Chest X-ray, AP view. Patient: 57 years old, sex F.
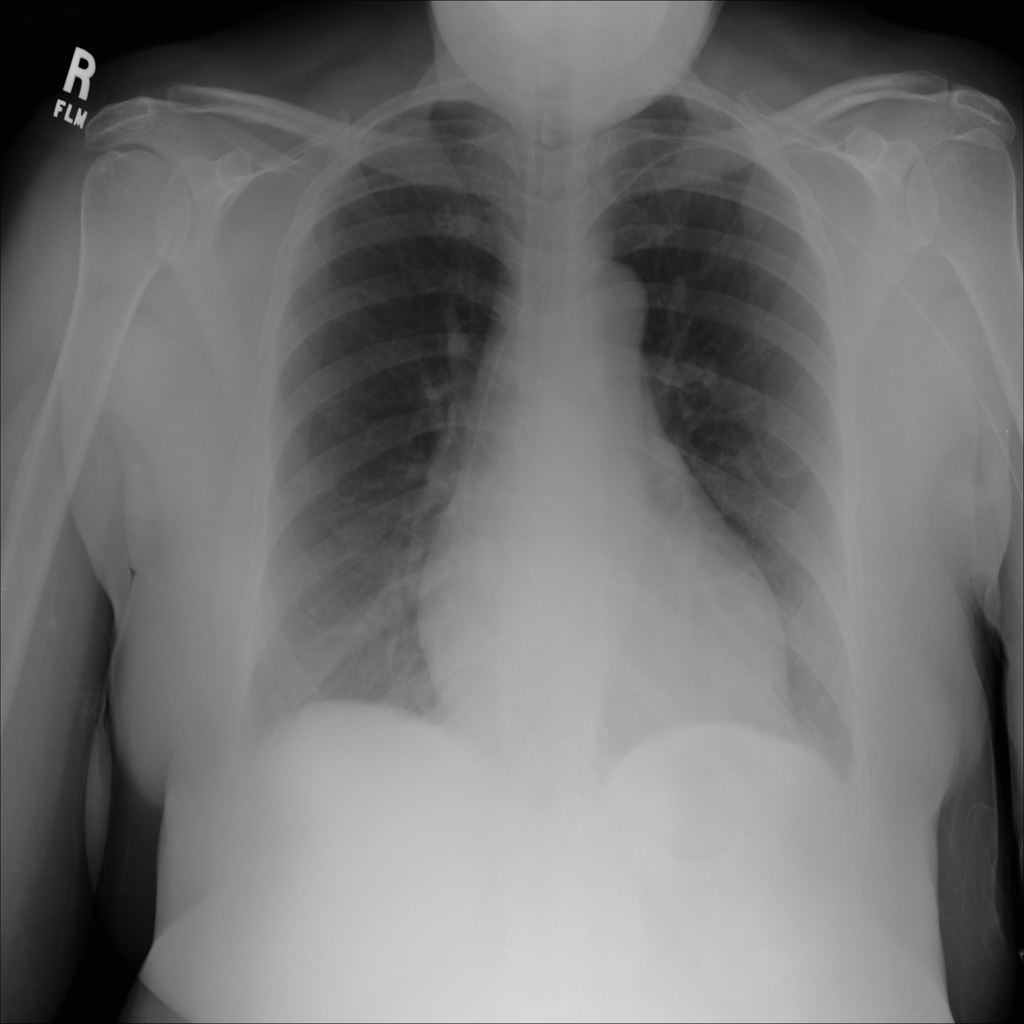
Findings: No Finding